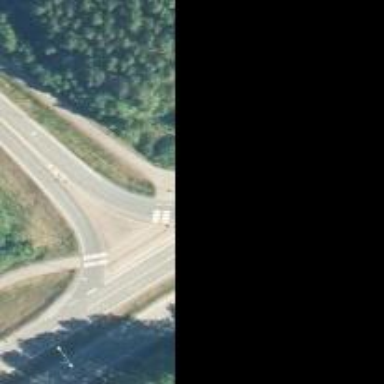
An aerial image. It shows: Trunk link highway.